Interaction volume radius: 10 \u00c5
Interaction volume height: 15 \u00c5
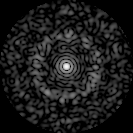
Disorder parameter: 0.8406